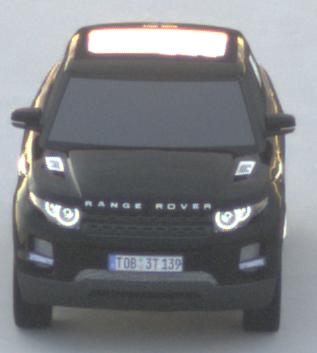
Make: Land Rover
Model: Range Rover Evoque 2.0 Si4
Detailed model: Range Rover Evoque (I)
Model produced from: 2011/08
Model produced until: 2013/11
Doors: 5
Color: black
Road condition: dry road
Daytime: sunrise or sunset
Contrast: low contrast